Question: I'm following the book 'O'Reilly Orchard CMS Up and Running' - page 28.
It states that if you add the CyberStride 'Contact Form' module, an option should appear under 'New -> Contact Page' in the left navigation.
So I go to Modules/Gallery/[search for 'contact']
'Install' 'Contact Form' from CyberStride
but nothing is added:

This didn't appear - is the book wrong or am I doing something wrong?
Otherwise, impressed with Orchard.
Thanks
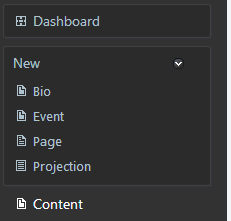
Answer: This module is pretty old, I don't think it is compatible with the latest source code.
Try this module: <URL>, this is newer and works with the latest source code I believe.
Or try using the CustomForms module to create a contact form, see here for a tutorial: <URL>